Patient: sex F, age 69
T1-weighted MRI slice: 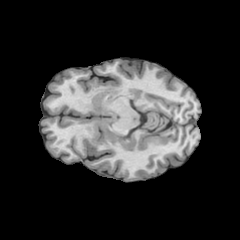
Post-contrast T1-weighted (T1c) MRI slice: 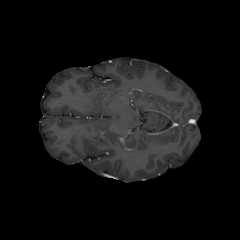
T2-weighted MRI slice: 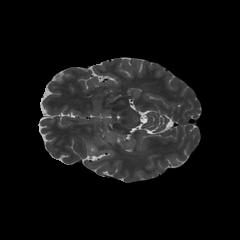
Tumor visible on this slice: yes
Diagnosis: Astrocytoma, IDH-wildtype
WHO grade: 2